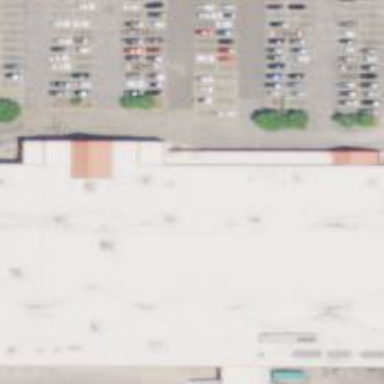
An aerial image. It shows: Supermarket.